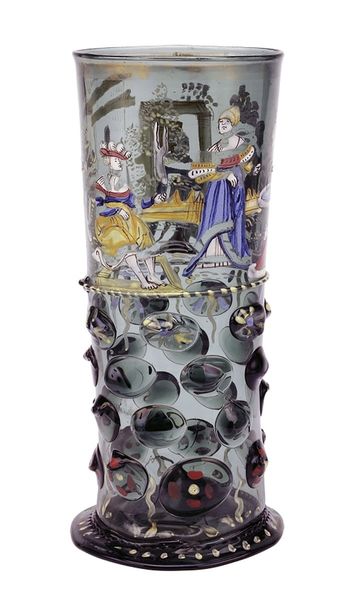
Titel: Stangenglas mit König David und Bathseba
Standort: Hamburg
Institution: Museum für Kunst und Gewerbe Hamburg
Schlagwörter: glas, bemalt, david, stangenglas, samuel, batseba, emailmalerei, schankgeschirr, grün, frührenaissance, bathsheba